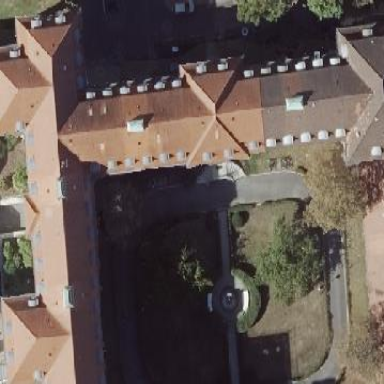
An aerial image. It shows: Hospital building with mansard roof.